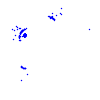
Particle: proton